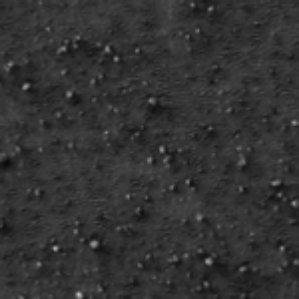
Label: frost